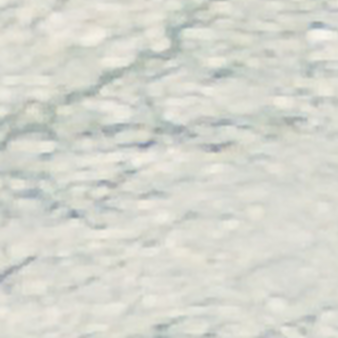
Label: other